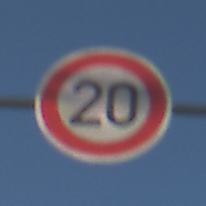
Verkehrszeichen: Geschwindigkeit20
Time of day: MorningAfternoon
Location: Outdoor (Nature)
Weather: PartlyCloudy
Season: NotSpecified
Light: Natural